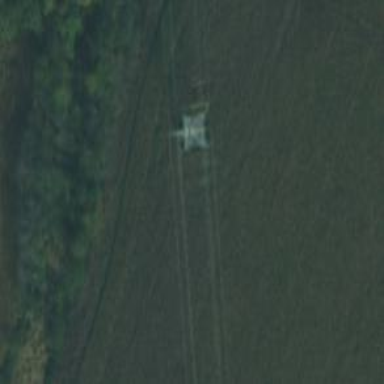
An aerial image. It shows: Lattice structure tower.